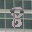
Label: 8